Question: i am newbie with android sqlite database. now i just try to create my custom database manager and i got the error at oncreate() function. I already spent 3 days to figure it out but unfortunately i am still stuck in it. Any brilliant idea would be appreciate.
'''
public class DBManager extends SQLiteOpenHelper {
private SQLiteDatabase db;
private static Context myContext;
public static final String DB_NAME = "goldenland.db";
public static final String TB_CAT = "tbl_categories";
public static final String TB_ARTICLE = "tbl_articles";
public static final String TB_SUBCAT = "tbl_subcategories";
public static final String TB_SCHEDULE = "tbl_schedule";
public static final String TB_CONTENT = "tbl_contents";
public static final String TB_CITY = "tbl_cities";
public static final String name = "name";
public static String DB_PATH = "/data/data/com.gokiri.goldenland/databases/";
public DBManager(Context context) {
super(context, DB_NAME, null, 1);
DBManager.myContext = context;
}
public void createDataBase() throws IOException {
boolean dbExit = checkDataBase();
if (dbExit) {
System.out.println("Testing");
} else {
this.getReadableDatabase();
try {
copyDataBase();
} catch (IOException e) {
throw new RuntimeException(e.getMessage());
}
}
}
private boolean checkDataBase() {
SQLiteDatabase checkDb = null;
try {
String myPath = DB_PATH + DB_NAME;
checkDb = SQLiteDatabase.openDatabase(myPath, null,
SQLiteDatabase.OPEN_READWRITE);
} catch (SQLException e) {
}
if (checkDb != null) {
checkDb.close();
}
return checkDb != null ? true : false;
}
public void copyDataBase() throws IOException {
InputStream myInput = myContext.getAssets().open("goldenland_2.sqlite");
String outFileName = DB_PATH + DB_NAME;
OutputStream myOutput = new FileOutputStream(outFileName);
byte[] buffer = new byte[1024];
int length;
while ((length = myInput.read(buffer)) > 0) {
myOutput.write(buffer, 0, length);
}
myOutput.flush();
myOutput.close();
myInput.close();
}
public void openDatabase() throws SQLiteException {
String myPath = DB_PATH + DB_NAME;
db = SQLiteDatabase.openDatabase(myPath, null,
SQLiteDatabase.OPEN_READWRITE);
}
'''

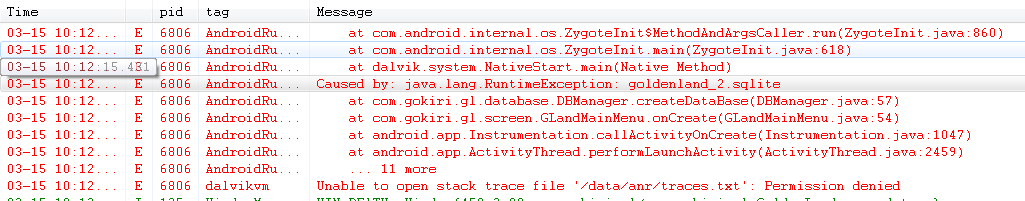
Answer: A few things might be wrong. Does your database really exist in res/assets? Are you writing to the correct directory? Stepping through with the debugger would go a long way toward diagnosing the problem.
You might get a sanity check by having 'copyDatabase' take a 'String' argument, which would be 'this.getReadableDatabase().getPath()'. You might even try writing that out to the log to see if you're writing to the correct database directory.